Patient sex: M
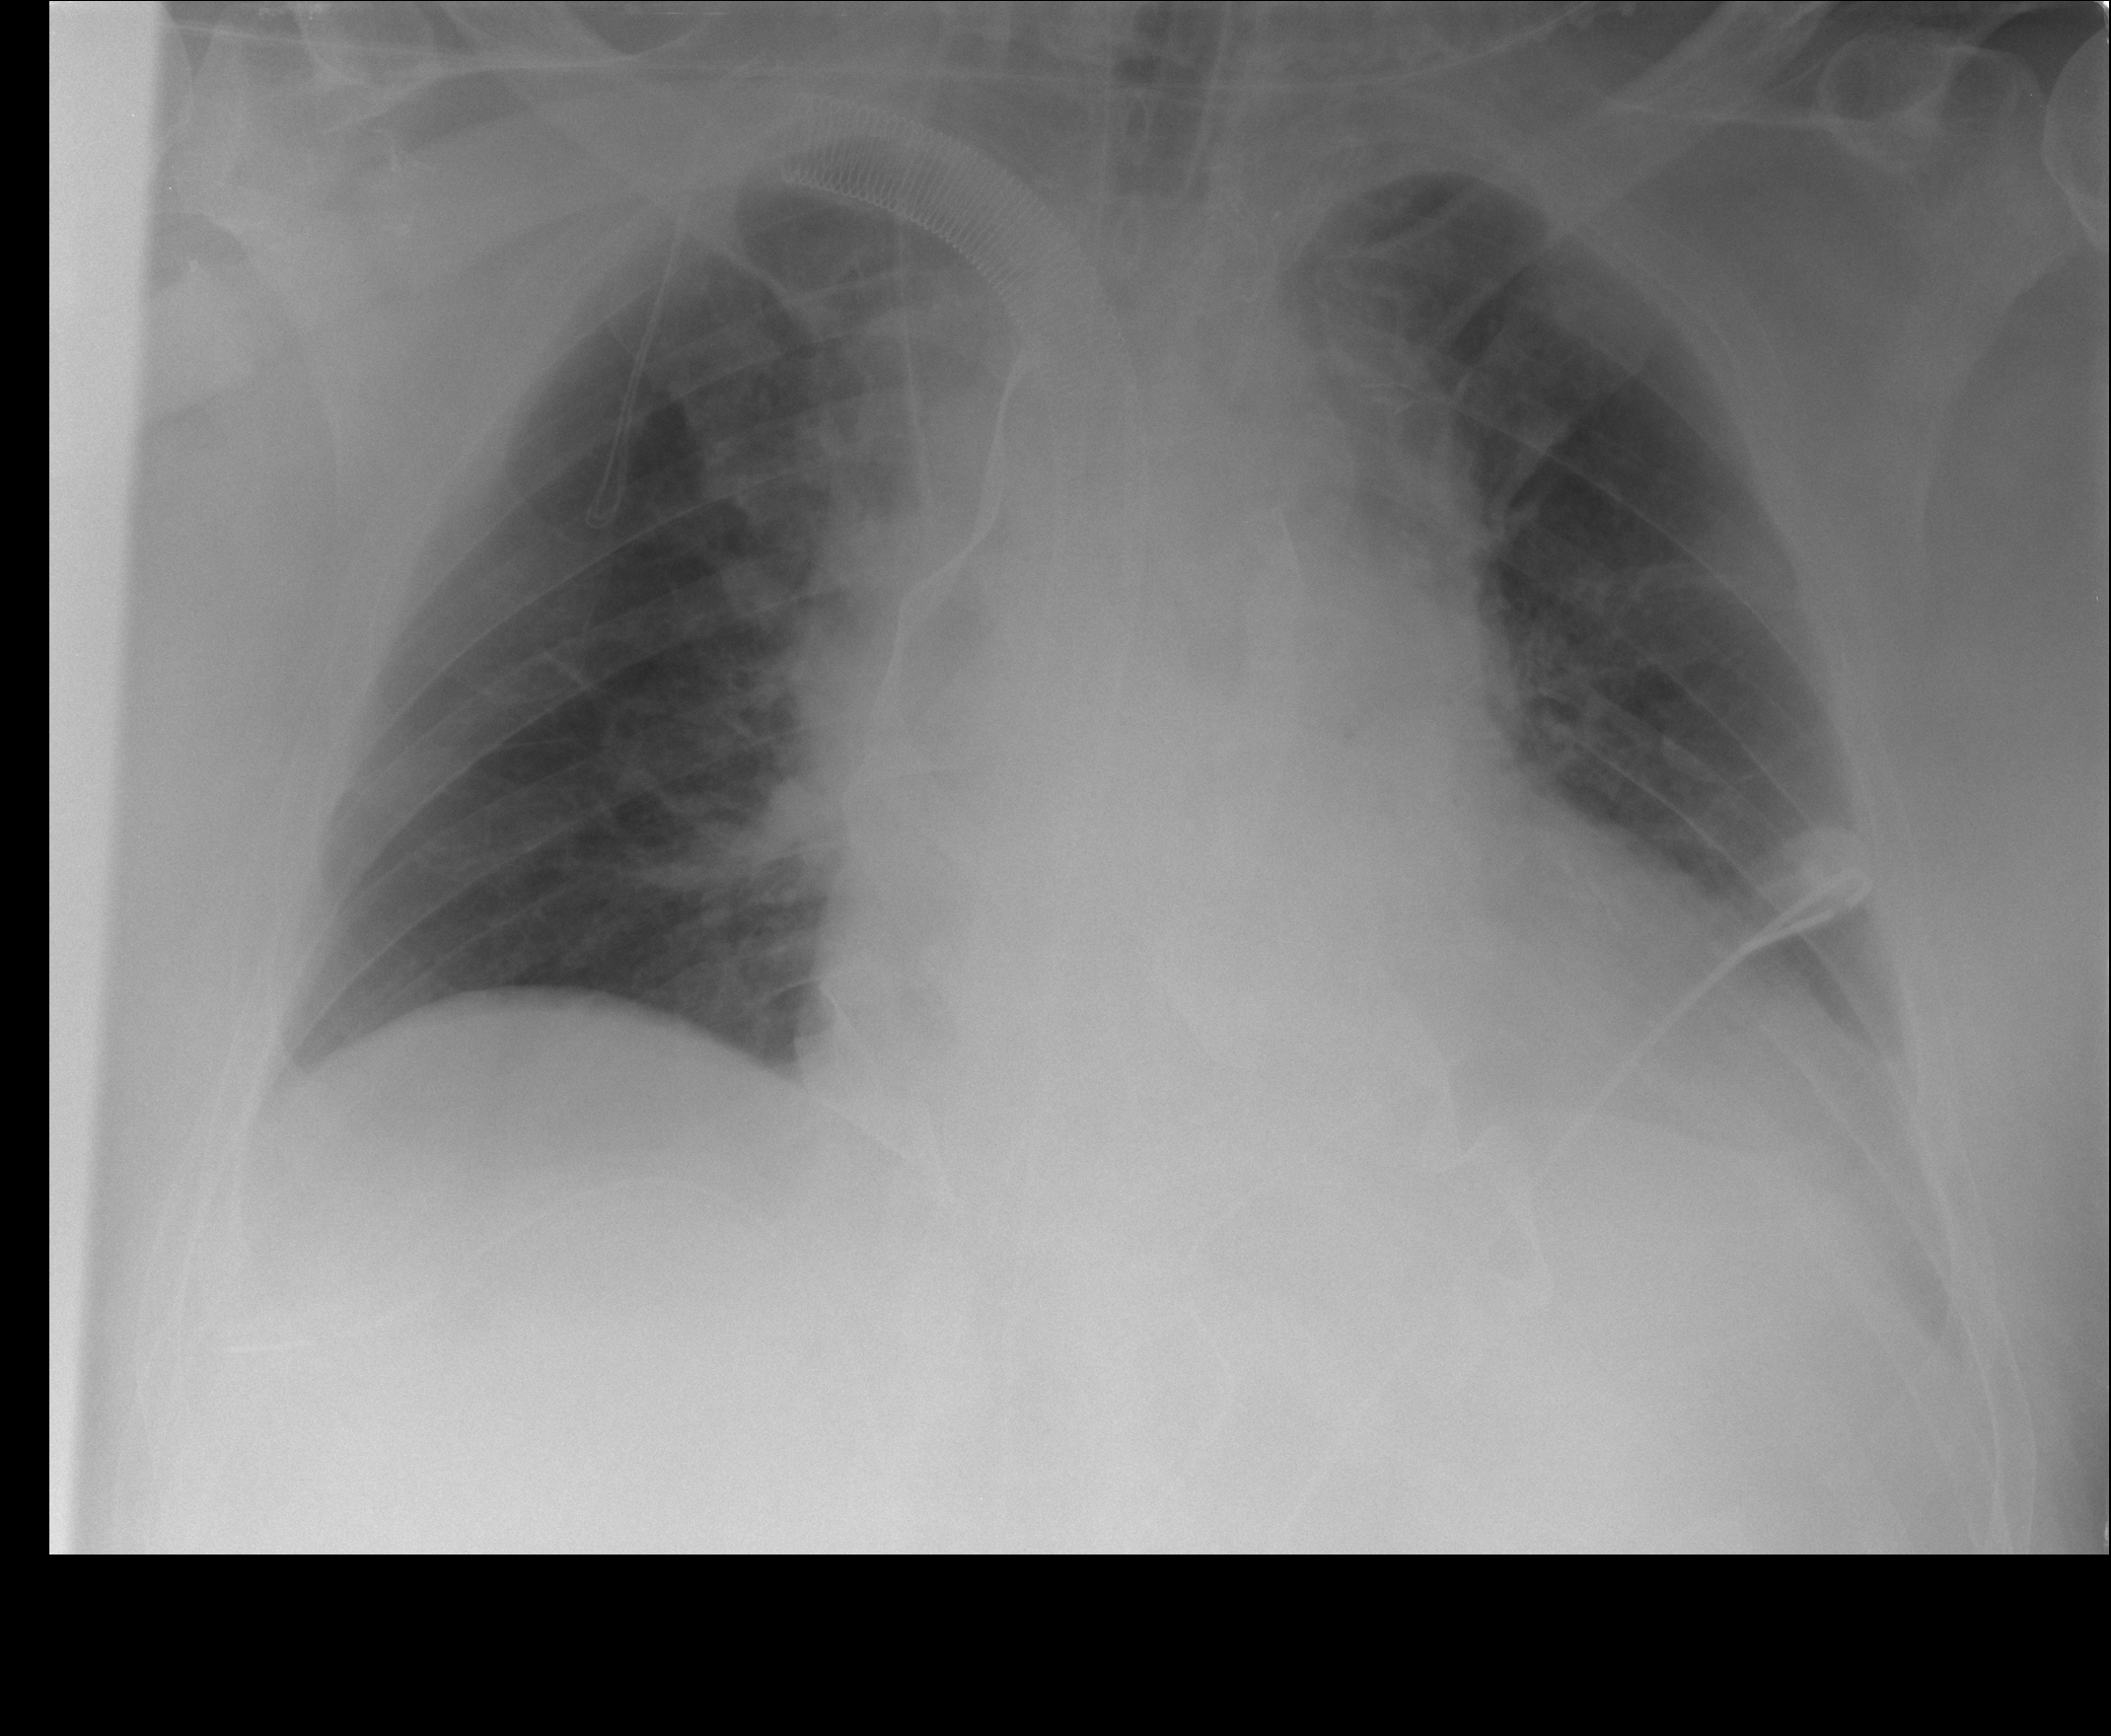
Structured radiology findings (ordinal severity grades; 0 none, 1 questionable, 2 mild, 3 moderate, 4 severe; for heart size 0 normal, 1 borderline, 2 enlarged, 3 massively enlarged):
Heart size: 2
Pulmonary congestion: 2
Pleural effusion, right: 0
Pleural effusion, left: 2
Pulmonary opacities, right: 0
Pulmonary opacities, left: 0
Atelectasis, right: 0
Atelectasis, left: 2